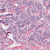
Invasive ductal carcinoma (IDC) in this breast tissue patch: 1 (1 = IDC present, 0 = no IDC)